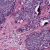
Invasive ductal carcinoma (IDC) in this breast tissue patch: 1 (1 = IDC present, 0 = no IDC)